Field crop: maize
Growth stage: 2
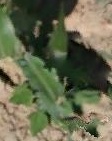
Species: maize